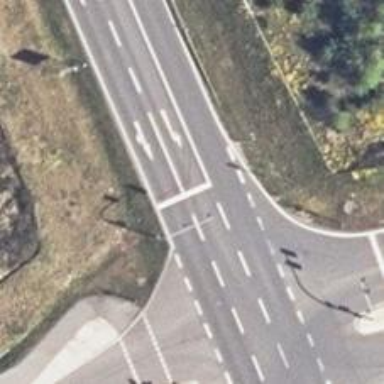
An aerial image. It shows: Asphalt motorway with primary highway classification.